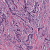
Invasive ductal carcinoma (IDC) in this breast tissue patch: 1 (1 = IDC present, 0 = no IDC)